Question: I've been playing around with tesseract and the different psm options, im trying to work with this pattern:

When I process this I get 52658, it switches up the 5's and the 8's and losses the decimal place. Is there anyway I could get a more precise reading on this:
The Image was initially transparent i added the white background with PHP to try to give it better recognition, no result.
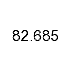
Answer: The image is simply too small.
I resized it using ImageMagick and it started to OCR correctly, with Tesseract both 3.02 and 3.03:
'''
$ tesseract 8UAYy.png ooo
Tesseract Open Source OCR Engine v3.03 with Leptonica
$ cat ooo.txt
B2 655
$ convert 8UAYy.png -resize 300% ooo.png
$ tesseract ooo.png ooo
Tesseract Open Source OCR Engine v3.03 with Leptonica
$ cat ooo.txt
82.685
$ tesseract302 ooo.png ooo
Tesseract Open Source OCR Engine v3.02.02 with Leptonica
$ cat ooo.txt
82.685
'''